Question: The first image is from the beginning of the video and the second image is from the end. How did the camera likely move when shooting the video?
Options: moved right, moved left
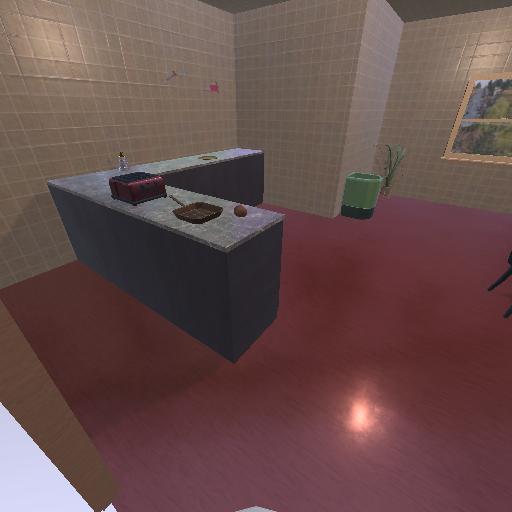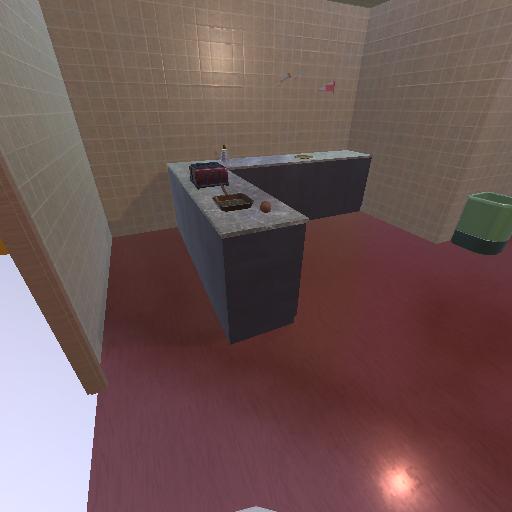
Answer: moved right